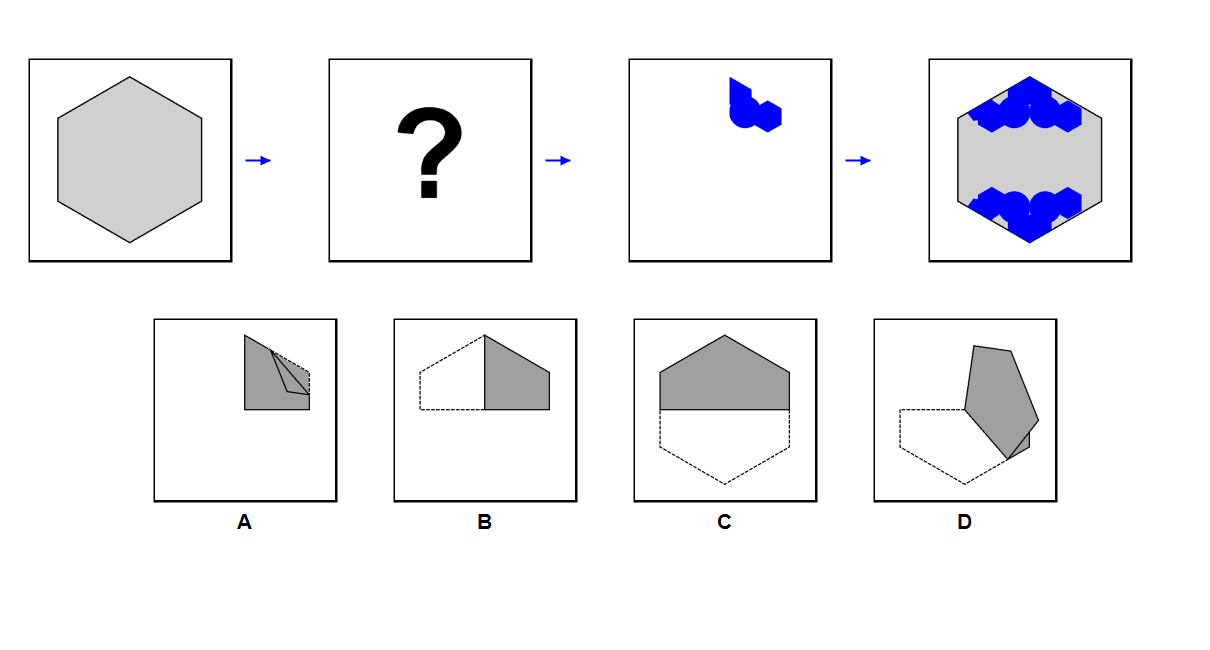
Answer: D